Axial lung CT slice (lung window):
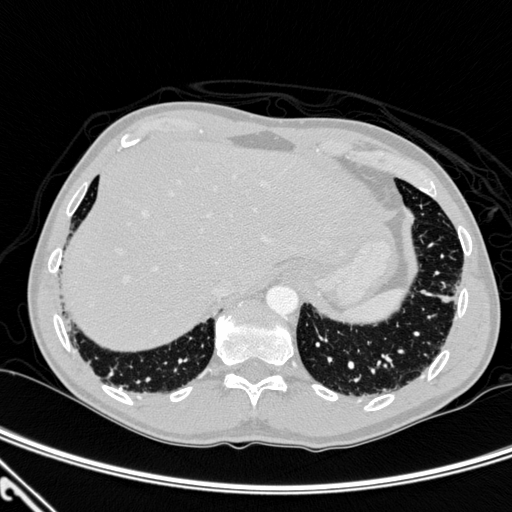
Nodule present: yes
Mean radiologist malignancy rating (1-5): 3